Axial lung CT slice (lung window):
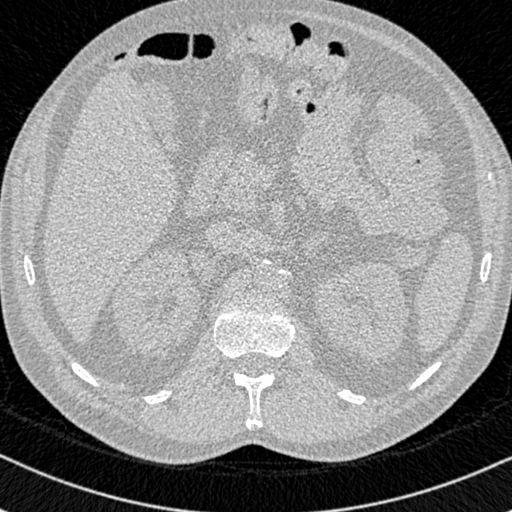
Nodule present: no